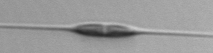
Label: Cylindrotheca